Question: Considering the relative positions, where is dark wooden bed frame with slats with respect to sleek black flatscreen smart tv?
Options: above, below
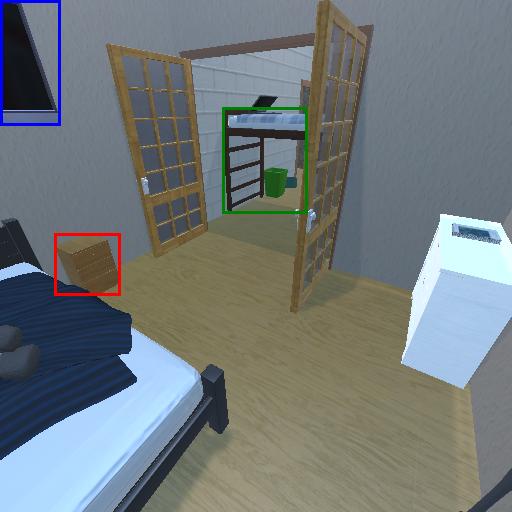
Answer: above